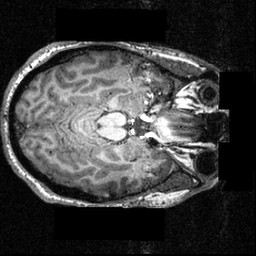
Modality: T1w
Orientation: axial
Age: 21
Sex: male
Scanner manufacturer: siemens
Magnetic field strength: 3.951 T
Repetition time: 1.5 s
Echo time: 0.00335 s